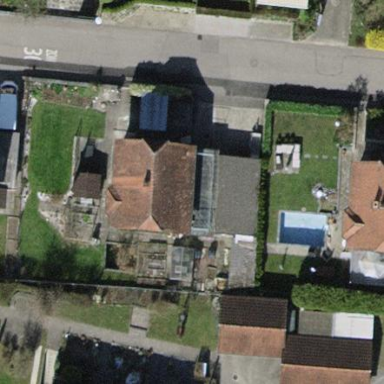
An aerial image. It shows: Building with tile roof.